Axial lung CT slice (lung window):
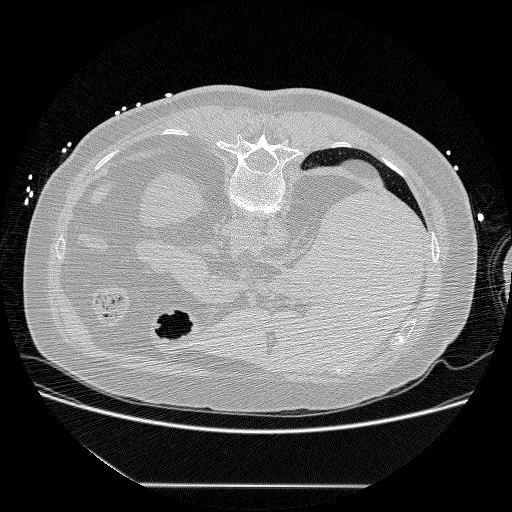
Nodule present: no